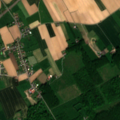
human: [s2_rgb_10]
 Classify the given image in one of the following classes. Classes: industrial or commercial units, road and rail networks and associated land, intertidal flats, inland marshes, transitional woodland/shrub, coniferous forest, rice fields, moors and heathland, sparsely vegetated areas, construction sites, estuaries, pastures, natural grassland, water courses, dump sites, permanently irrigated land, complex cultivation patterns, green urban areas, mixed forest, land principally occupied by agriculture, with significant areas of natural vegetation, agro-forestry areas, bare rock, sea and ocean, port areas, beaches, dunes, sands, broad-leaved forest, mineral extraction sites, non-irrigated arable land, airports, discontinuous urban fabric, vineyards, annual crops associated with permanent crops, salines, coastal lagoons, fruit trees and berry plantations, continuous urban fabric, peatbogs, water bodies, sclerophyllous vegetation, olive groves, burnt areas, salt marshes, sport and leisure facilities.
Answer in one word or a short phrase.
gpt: discontinuous urban fabric, non-irrigated arable land, pastures, complex cultivation patterns, broad-leaved forest